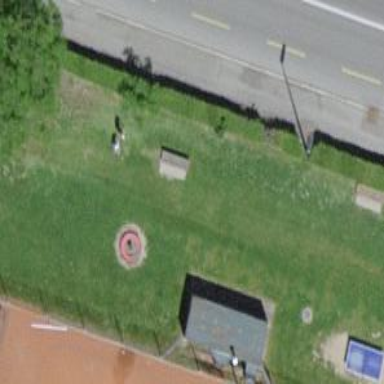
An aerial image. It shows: Playground with roundabout.